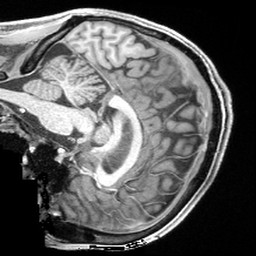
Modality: T1w
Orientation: sagittal